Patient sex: F
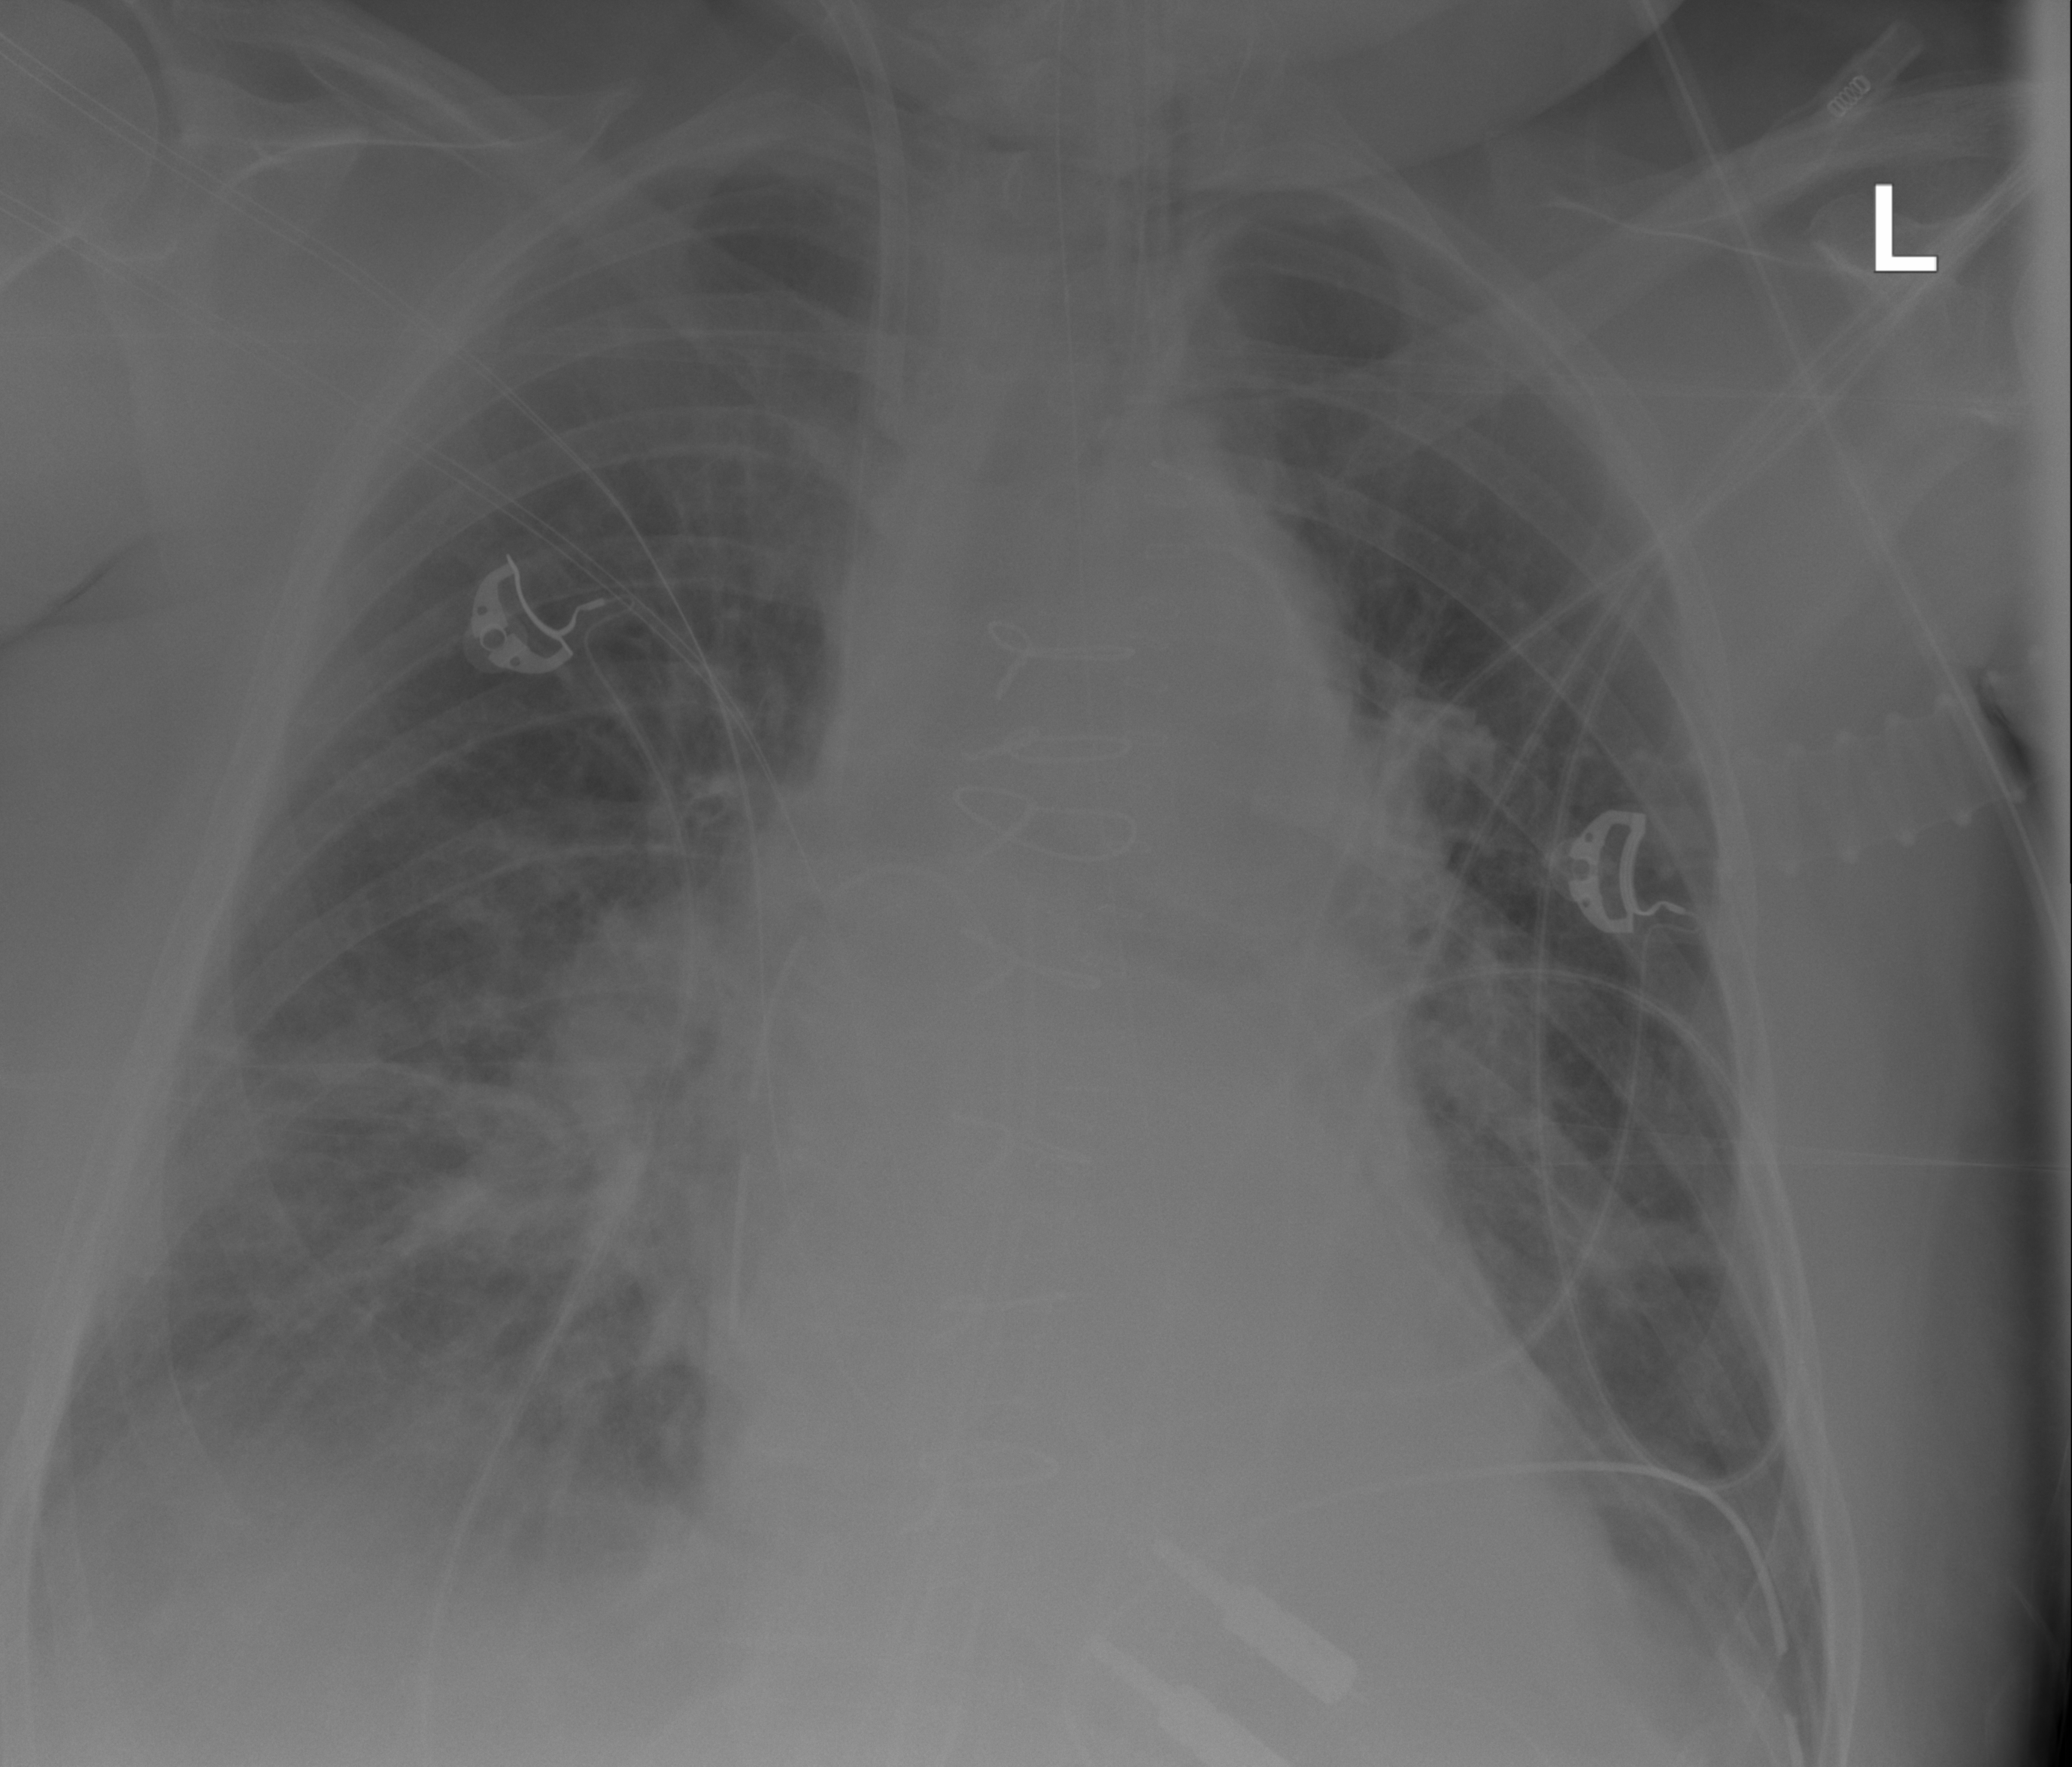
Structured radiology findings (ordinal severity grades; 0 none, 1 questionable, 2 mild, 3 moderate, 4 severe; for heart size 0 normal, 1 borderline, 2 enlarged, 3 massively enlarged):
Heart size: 2
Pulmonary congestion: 2
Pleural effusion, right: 2
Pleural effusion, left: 2
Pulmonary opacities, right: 0
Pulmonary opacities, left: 0
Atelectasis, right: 2
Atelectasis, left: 1